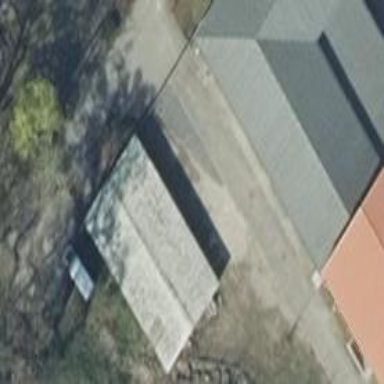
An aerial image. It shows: Shed.